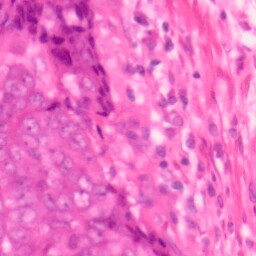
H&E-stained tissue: Colon